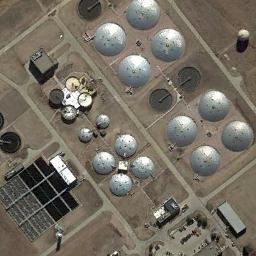
Label: storage tanks